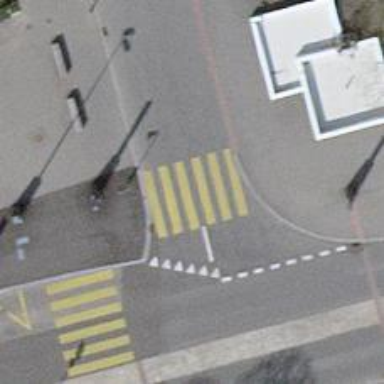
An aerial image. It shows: Marked road crossing.